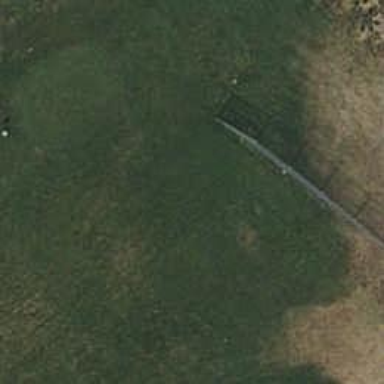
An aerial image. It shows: Golf tee area covered with grass.